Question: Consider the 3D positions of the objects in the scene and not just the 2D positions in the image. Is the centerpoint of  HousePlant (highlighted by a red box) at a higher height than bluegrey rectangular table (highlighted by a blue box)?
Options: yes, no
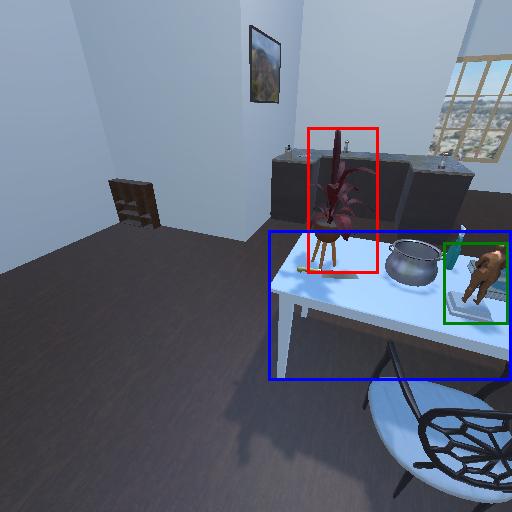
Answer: yes